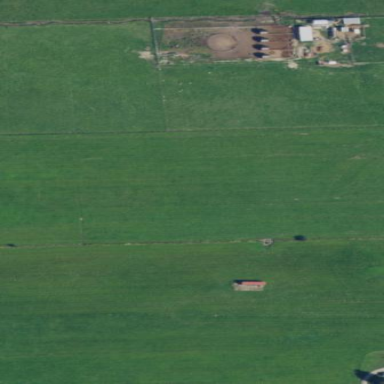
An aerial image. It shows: Agricultural meadow.